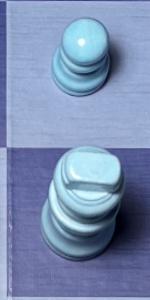
Label: King_White